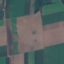
Land use / land cover: AnnualCrop